Question: I'm trying to fetch a document from cloud firestore collection and display them in recycler view but here I'm unable to fetch the document with specific string. for ex- if my string is rice then all document items containing rice as name should be fetched.
I tried using this query:-
'''
query = db.collection("Items").whereEqualTo(txt,true);
'''
but it doesn't work I'm really confused any help will be appreciated.
Here's the screenshot of my database:

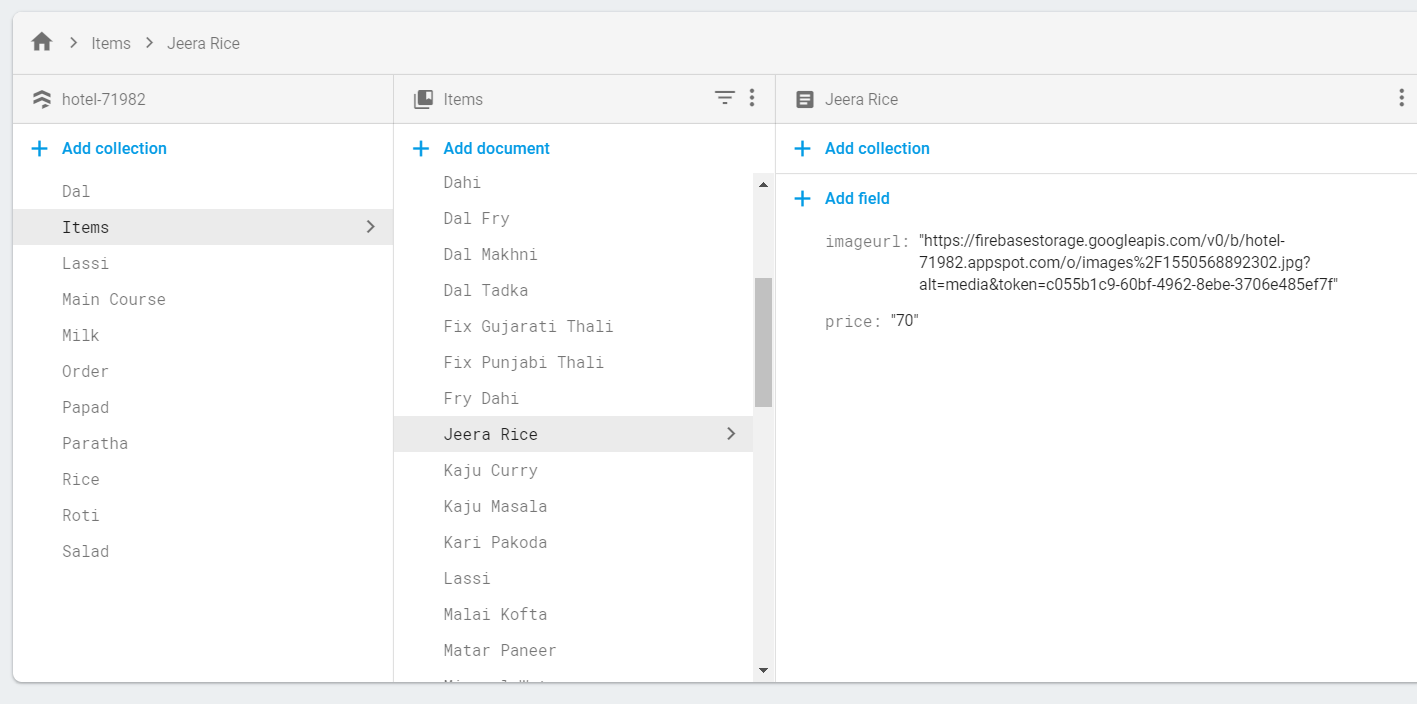
Answer: As I understand from your comments, you want to query the database based on substrings that can exist in the id of the documents but unfortunately this is not possible. The simplest solution I can think of is to add the id of the document as a property in your item object (document). So your schema should look like this:
'''
Firestore-root
|
--- Items (collection)
|
--- Jeera Rice (document)
|
--- imageUrl: "https://..."
|
--- price: 70
|
--- documentId: "Jeera Rice"
'''
Even if you'll do this way, you won't be able to search by substrings. To enable full text search of your Cloud Firestore data, use a third-party search service like Algolia. To achieve this in Android, please see my answer from the following post:
- <URL>